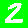
Digit: 2